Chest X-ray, AP view. Patient: 30 years old, sex M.
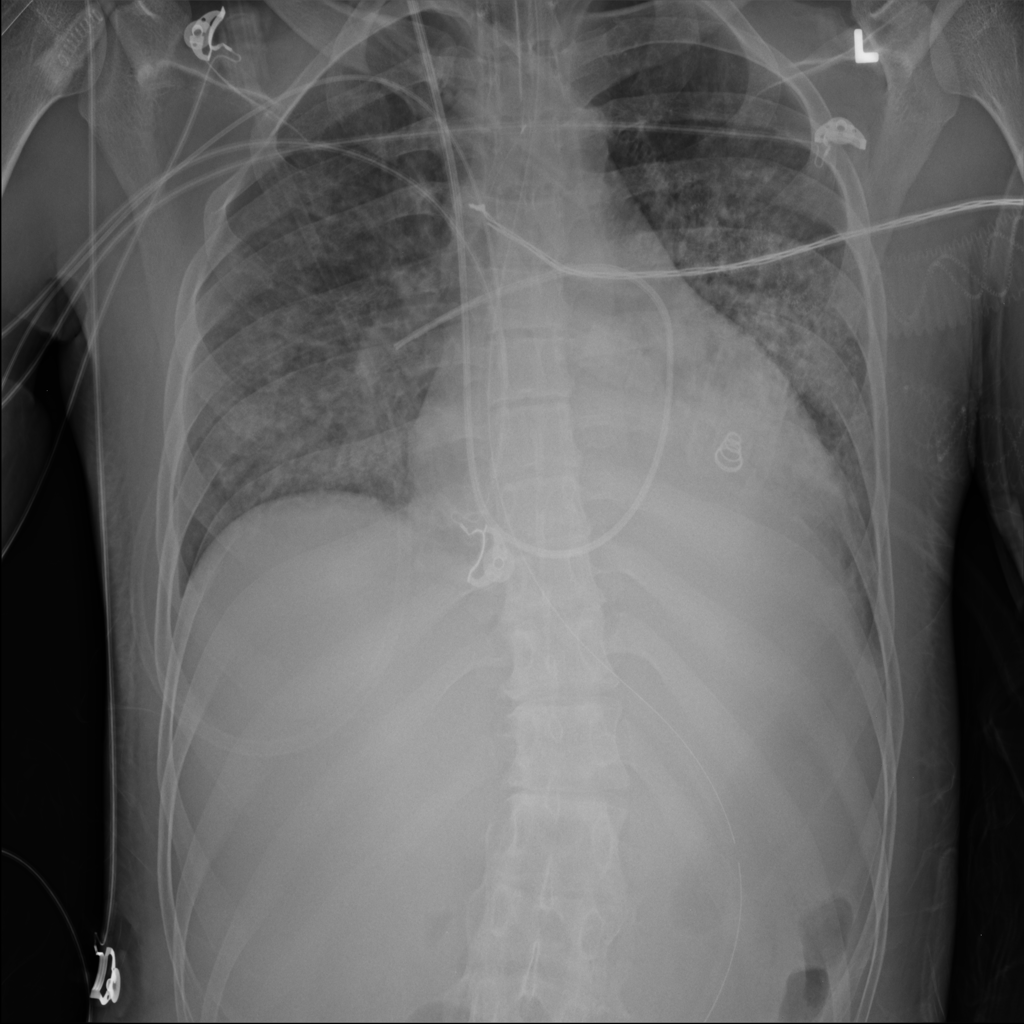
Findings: No Finding